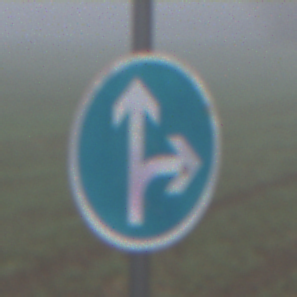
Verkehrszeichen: VorgeschriebeneFahrtrichtungGeradeausOderRechts
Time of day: MorningAfternoon
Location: Outdoor (RoadRail)
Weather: Overcast
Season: NotSpecified
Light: Natural